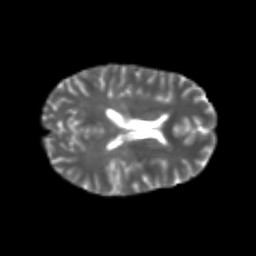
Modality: T2w
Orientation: axial
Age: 25
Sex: female
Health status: healthy
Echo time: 0.074 s